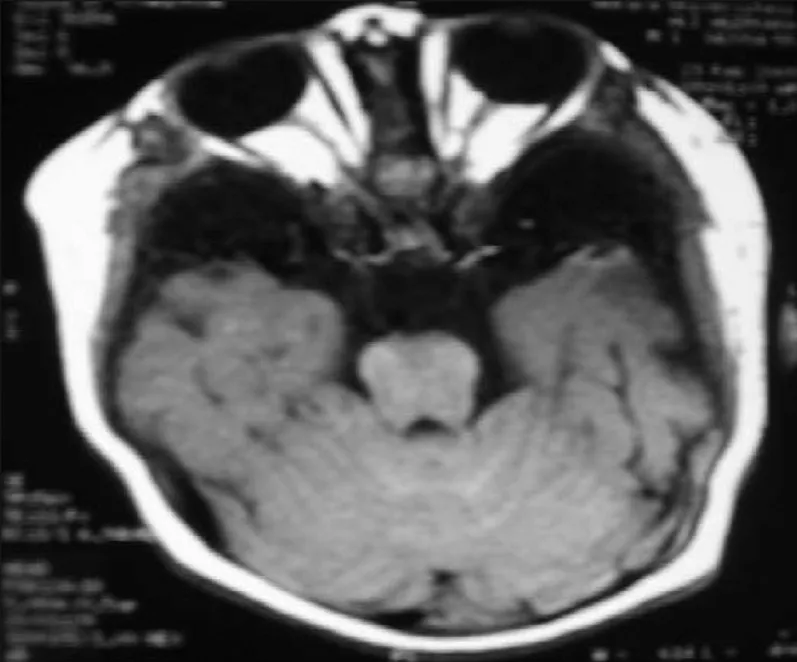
Semilobar HLP.
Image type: radiology (mri)